Interaction volume radius: 5 \u00c5
Interaction volume height: 15 \u00c5
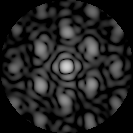
Disorder parameter: 0.4315